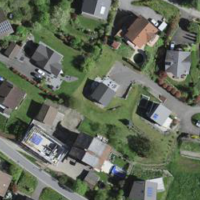
EUNIS habitat code: 55
Species observed at this site:
Filipendula ulmaria